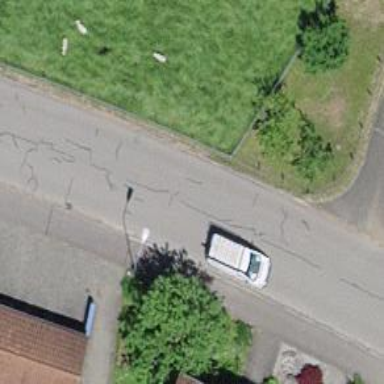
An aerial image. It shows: Smoothly paved residential road.